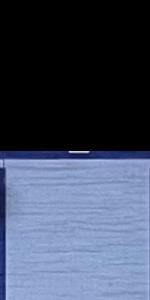
Label: Empty